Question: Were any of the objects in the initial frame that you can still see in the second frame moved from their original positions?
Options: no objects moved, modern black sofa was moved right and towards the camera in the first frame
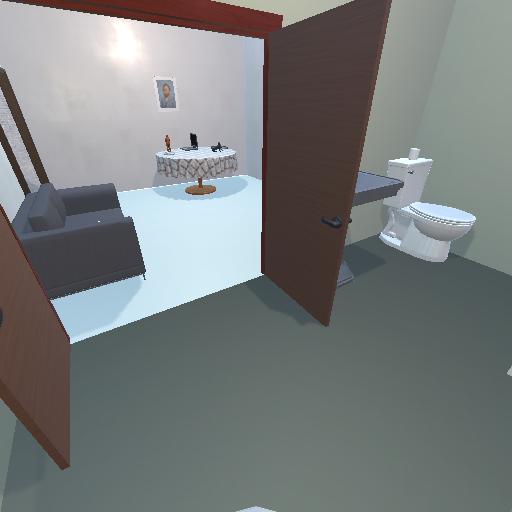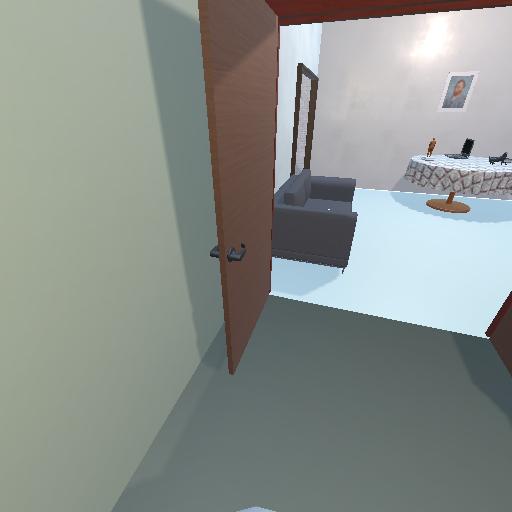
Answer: no objects moved